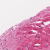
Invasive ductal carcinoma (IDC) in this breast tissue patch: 0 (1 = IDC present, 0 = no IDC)